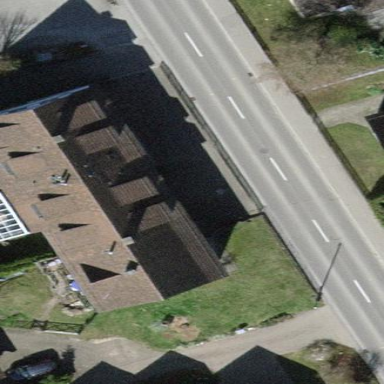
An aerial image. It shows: Gabled roofed house.